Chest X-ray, AP view. Patient: 65 years old, sex M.
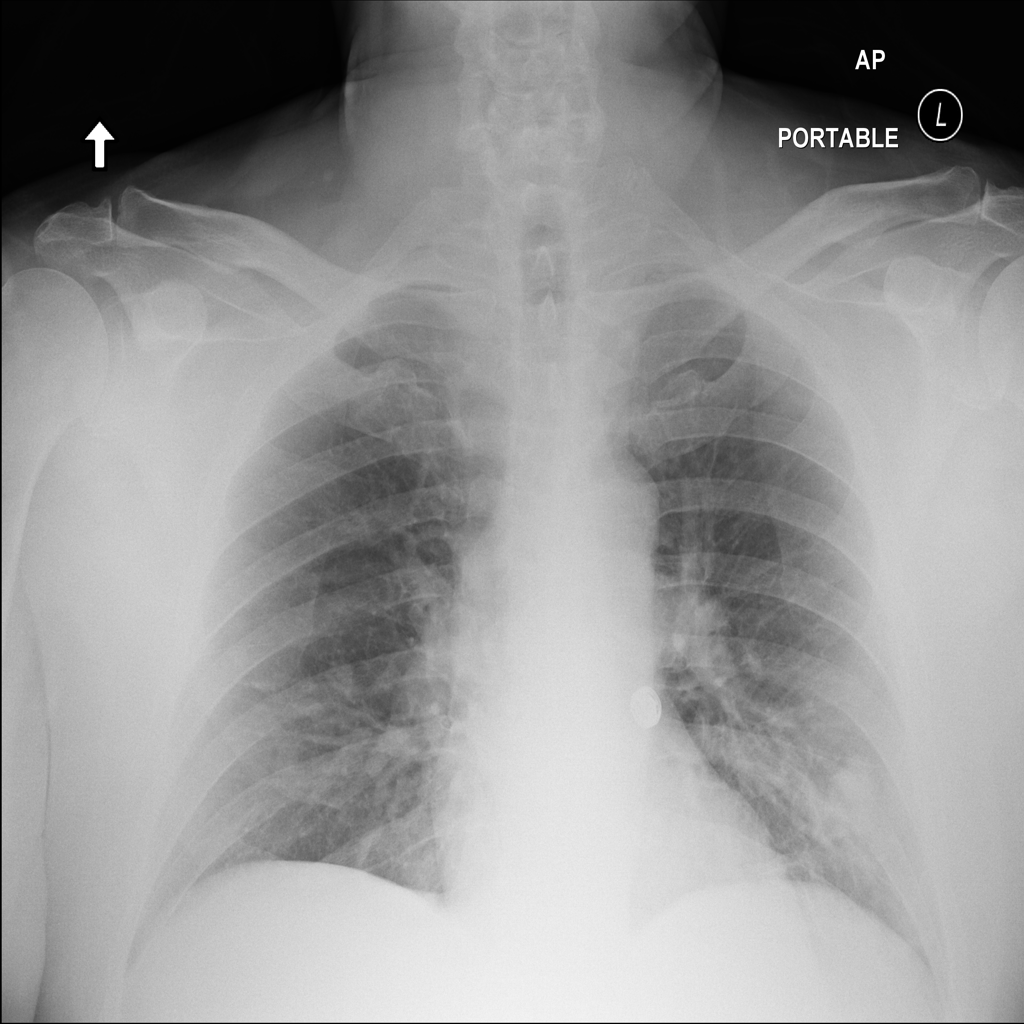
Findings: Atelectasis, Emphysema, Mass, Pneumothorax